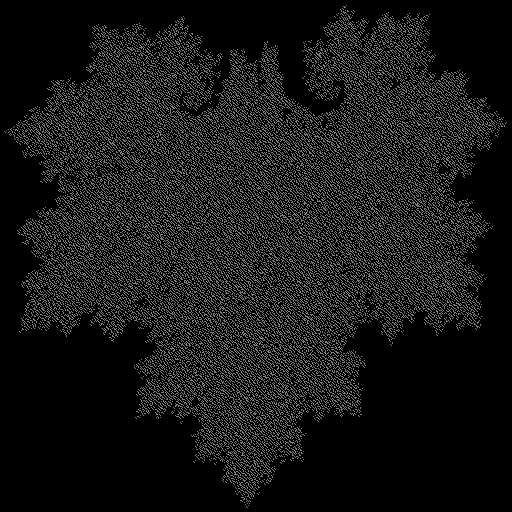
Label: maple_leaf